【题型】填空题　【知识点】平面几何　【难度】medium
如图，在$\triangle ABC$中，$\angle B = 70^\circ$，$\odot O$是$\triangle ABC$的内切圆，$M, N, K$是切点，连接$OA, OC$．交$\odot O$于$E, D$两点．点$F$是$\overset{\frown}{MN}$上的一点，连接$DF, EF$，则$\angle EFD$的度数是\underline{\quad\quad}．

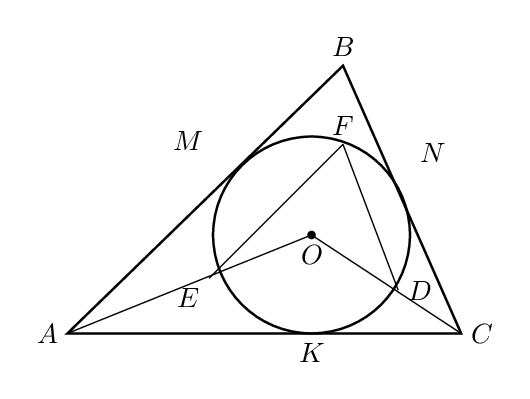
【解答】
\vspace{8pt}
\noindent
\textbf{【答案】}$62.5^\circ$/62.5度

\vspace{3pt}
\noindent
\textbf{【分析】}本题主要考查了圆周角定理，三角形内心的性质，三角形内角和定理，先根据三角形内心的性质得$\angle OAC = \frac{1}{2}\angle BAC$，$\angle OCA = \frac{1}{2}\angle BCA$，进而求出$\angle OAC + \angle OCA$，即可求出$\angle AOC$，然后根据圆周角定理得出答案．

\vspace{5pt}
\noindent
\textbf{【详解】}$\because \odot O$是$\triangle ABC$的内切圆，

\noindent
$\therefore OA, OC$是$\triangle ABC$的角平分线，

\noindent
$\therefore \angle OAC = \frac{1}{2}\angle BAC$，$\angle OCA = \frac{1}{2}\angle BCA$．

\noindent
$\because \angle B = 70^\circ$，

\noindent
$\therefore \angle BAC + \angle BCA = 110^\circ$，

\noindent
$\therefore \angle OAC + \angle OCA = \frac{1}{2}(\angle BAC + \angle BCA) = 55^\circ$，

\noindent
$\therefore \angle AOC = 180^\circ - 55^\circ = 125^\circ$，

\noindent
$\therefore \angle EFD = \frac{1}{2}\angle EOD = 62.5^\circ$．

\noindent
故答案为：$62.5^\circ$．